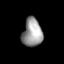
Tissue: lung
Cell type: Endothelial cells
Senescence score: 0.557
Nuclear area (px): 551
Mean DAPI intensity: 153.123